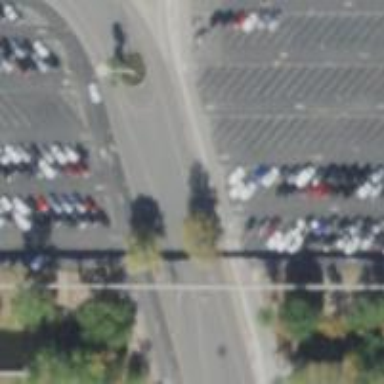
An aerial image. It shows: Designated parking area for trams located on service road.